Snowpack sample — Buffalo Mountain, Silverthorne, Colorado, USA (1/25/25, 10:11 AM MST)
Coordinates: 39.6222, -106.1139
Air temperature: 22 °F
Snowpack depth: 110 cm
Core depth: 30 cm
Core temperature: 42.8 °F
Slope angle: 12°, slope face: 102°
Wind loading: high
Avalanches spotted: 0
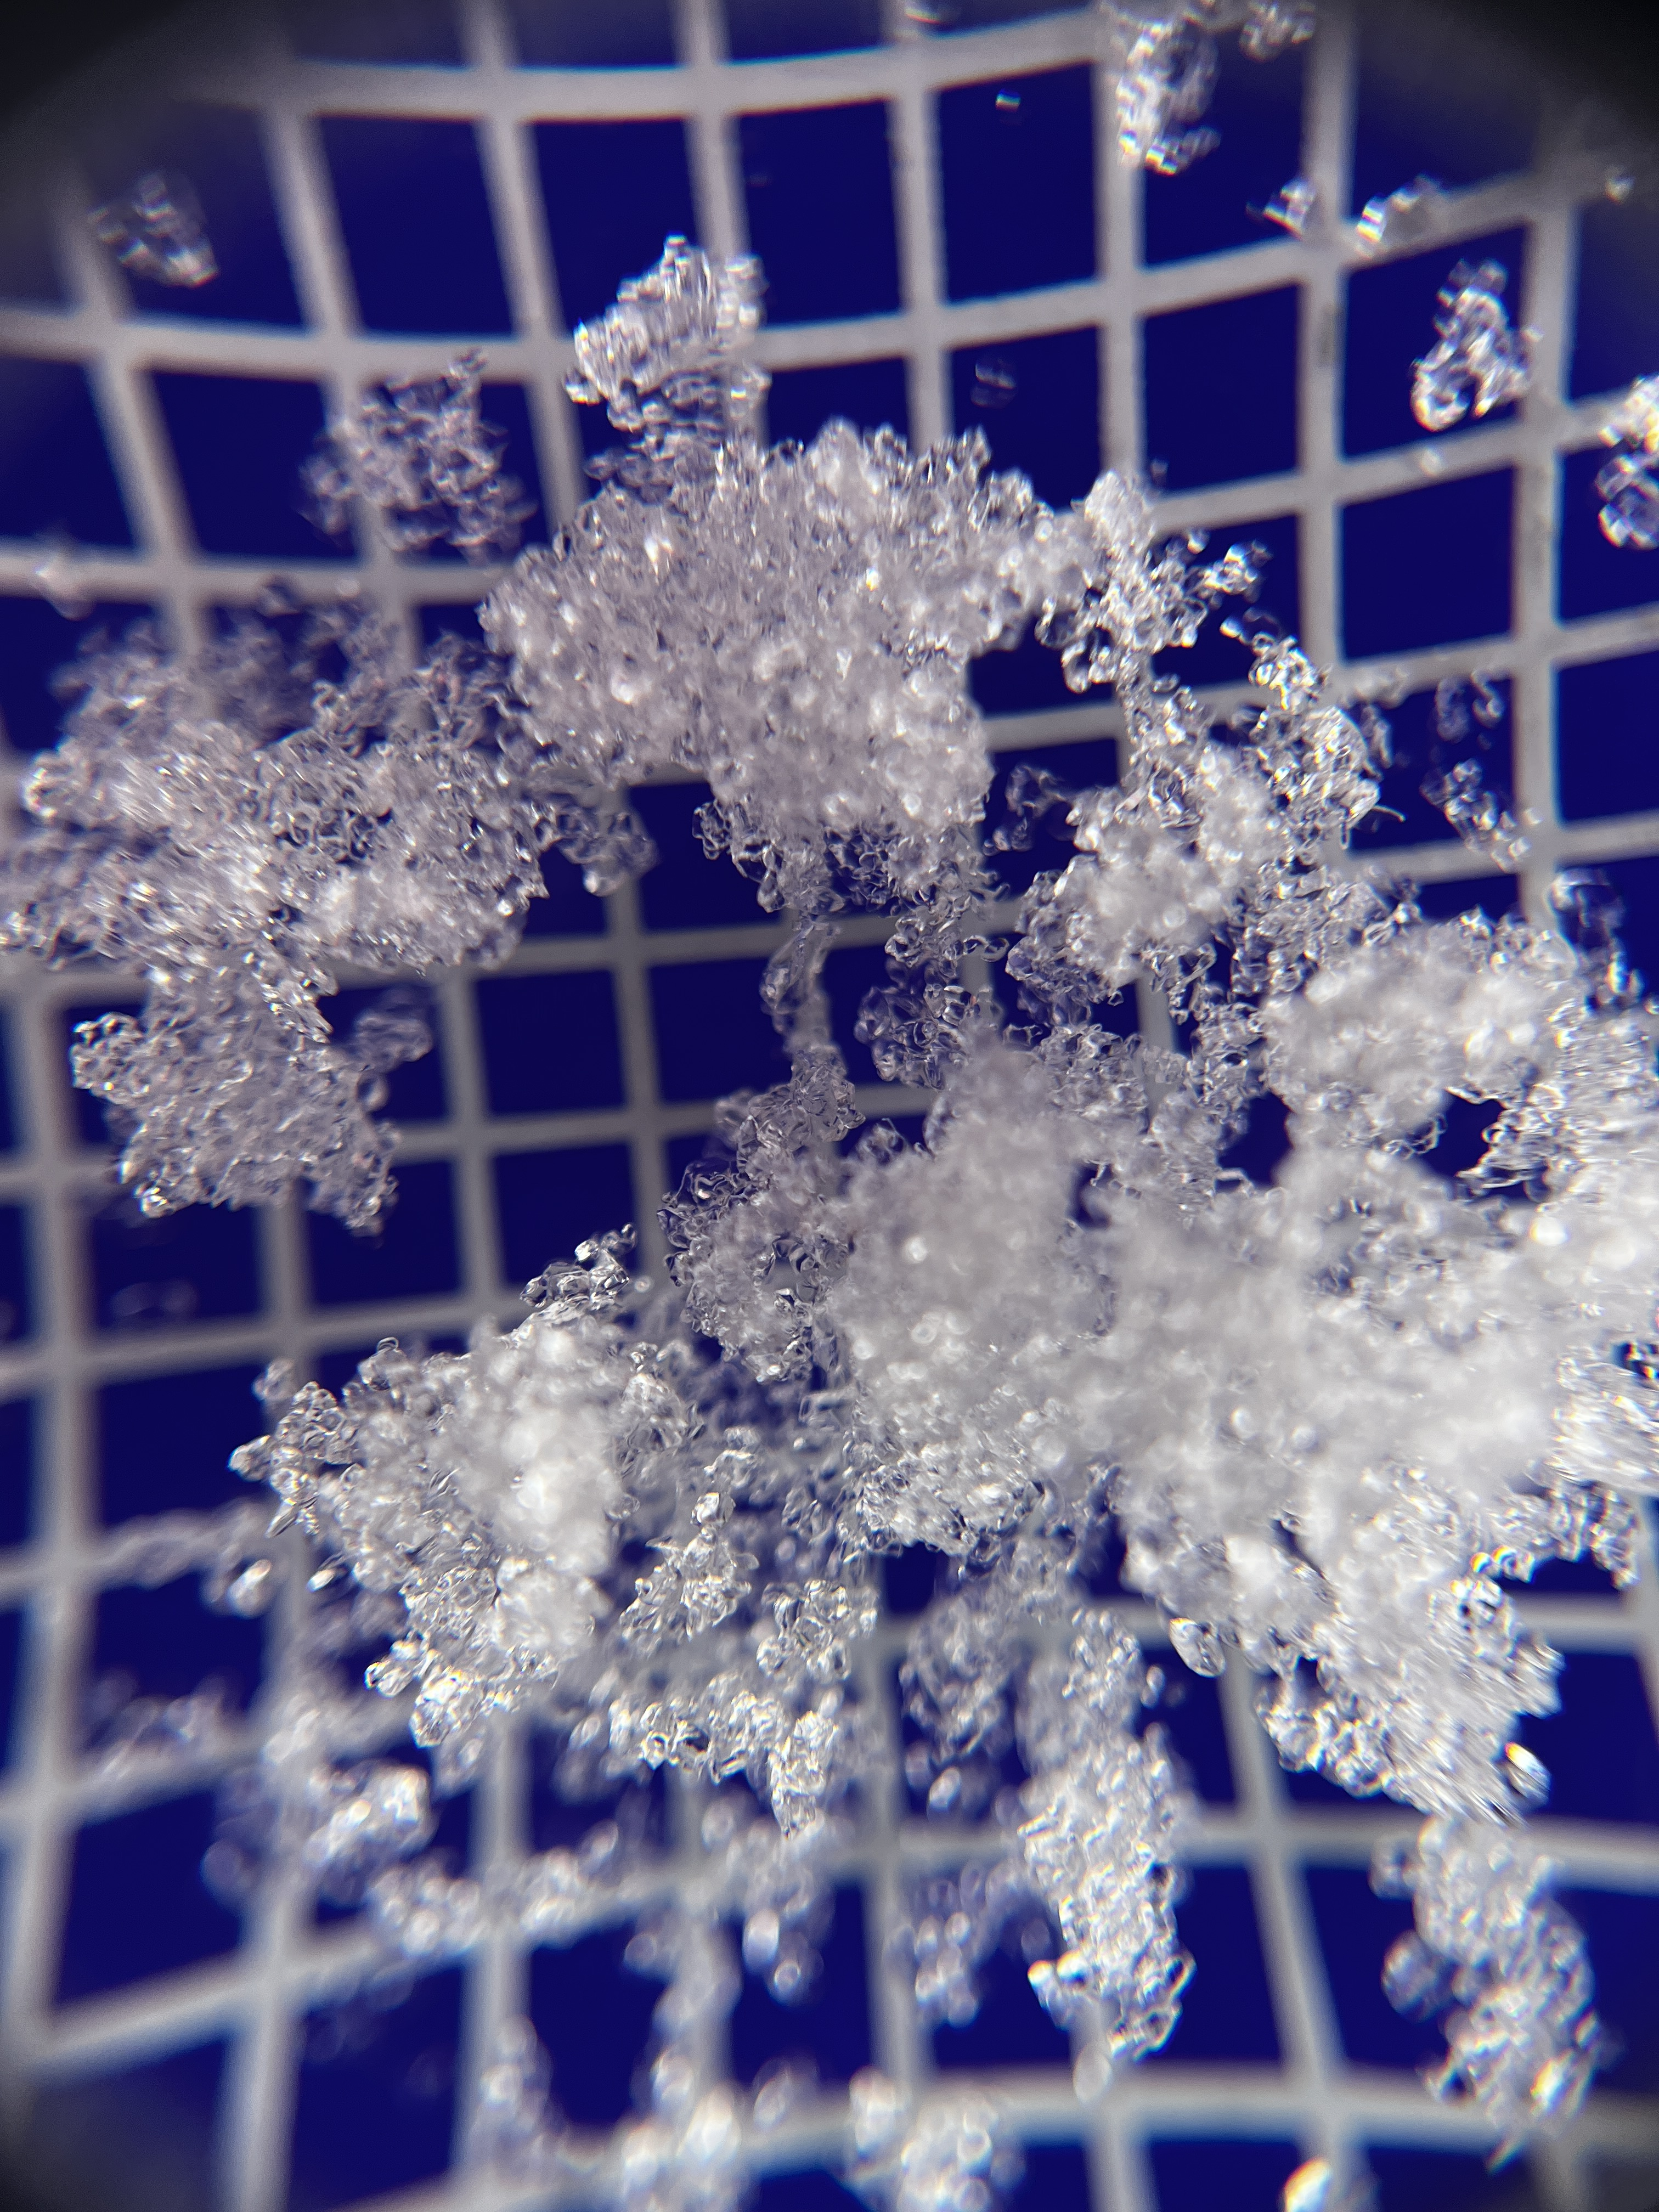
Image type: magnified_profile
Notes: No avalanches nearby, collected on the outskirts of a fire break 15 meters from the treeline, on way to Buffalo and Red Mountain